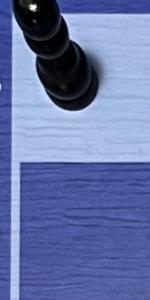
Label: Empty